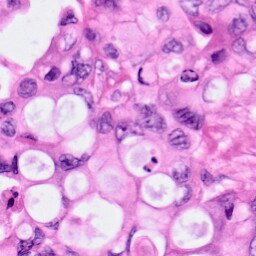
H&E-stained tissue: Pancreatic